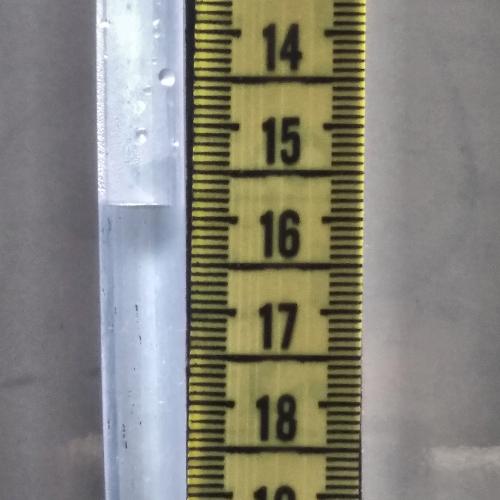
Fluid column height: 15.9 cm